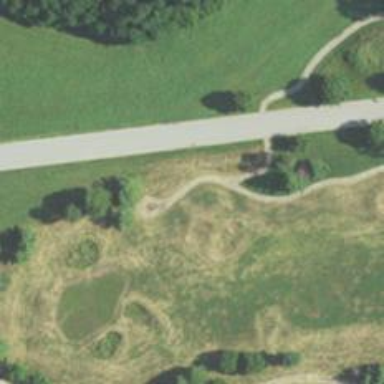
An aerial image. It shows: Path used for both walking and golf.